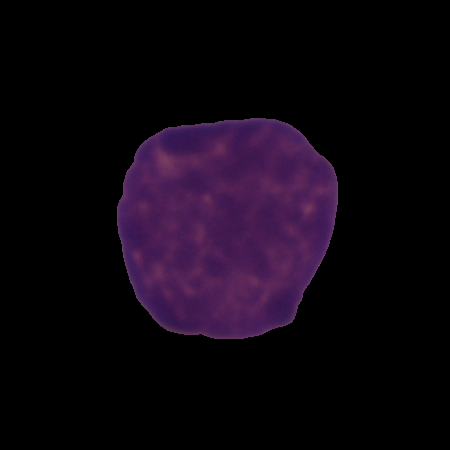
Label: cancer